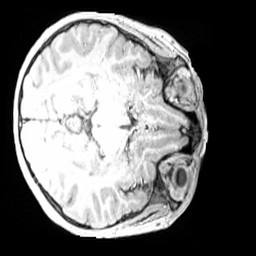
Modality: MP2RAGE
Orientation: axial
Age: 12
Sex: male
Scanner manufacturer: siemens
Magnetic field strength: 3 T
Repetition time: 4 s
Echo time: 0.00299 s